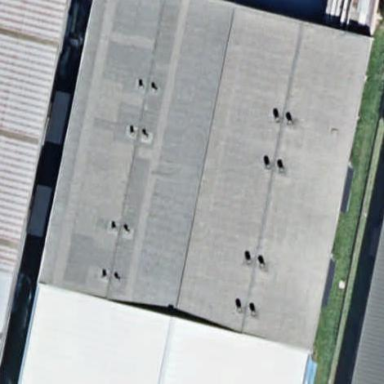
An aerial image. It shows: Warehouse building.